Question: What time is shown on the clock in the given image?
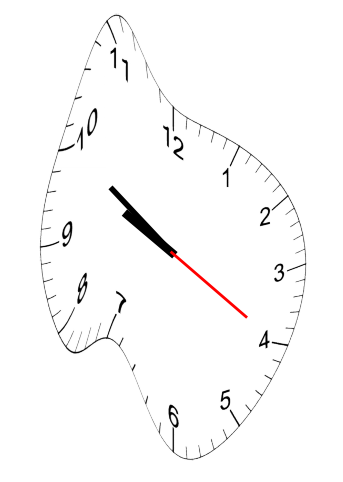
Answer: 09:50:20